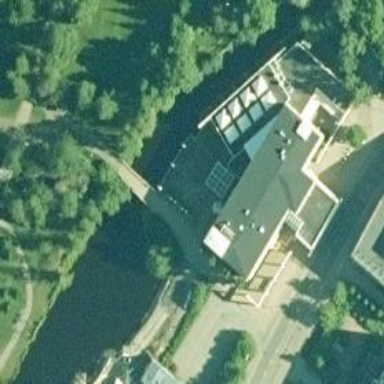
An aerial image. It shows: Museum housed in building.